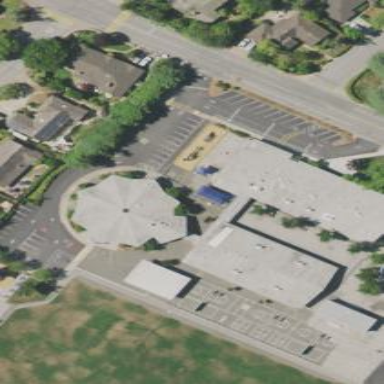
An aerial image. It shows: School building.